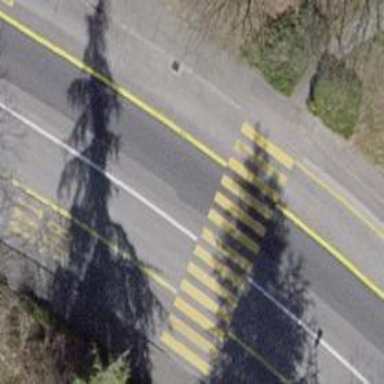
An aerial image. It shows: Zebra crossing for pedestrians.